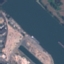
Land use / land cover class: River